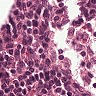
Metastatic tissue present: no